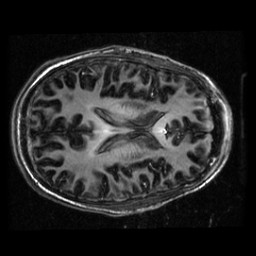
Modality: T1w
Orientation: axial
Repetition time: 0.008948 s
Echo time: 0.001784 s